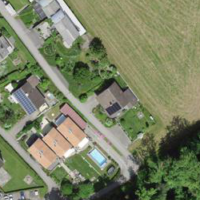
EUNIS habitat code: 55
Species observed at this site:
Nicandra physalodes